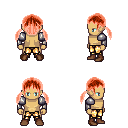
a pixel art fantasy rpg character, male body template, human, tanned skin, steel arm armor, gold greaves, red twin-tailed hairstyle, brown shoes, four views (front, back, left, right), 2x2 character sprite sheet, small pixel art, hard edges, no anti-aliasing